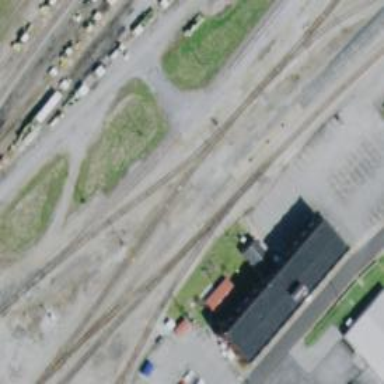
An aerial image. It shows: Railway siding for service.